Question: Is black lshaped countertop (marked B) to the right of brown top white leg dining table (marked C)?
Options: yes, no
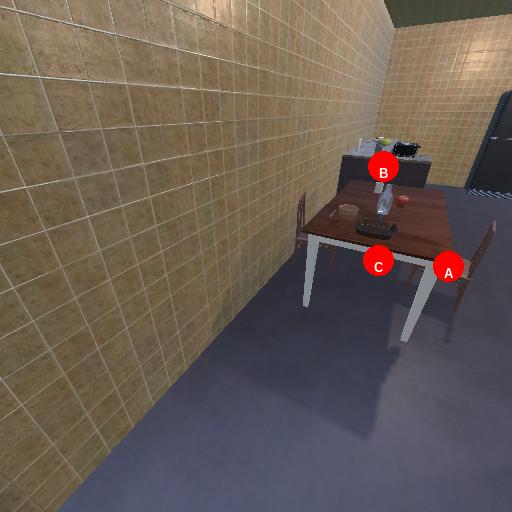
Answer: yes